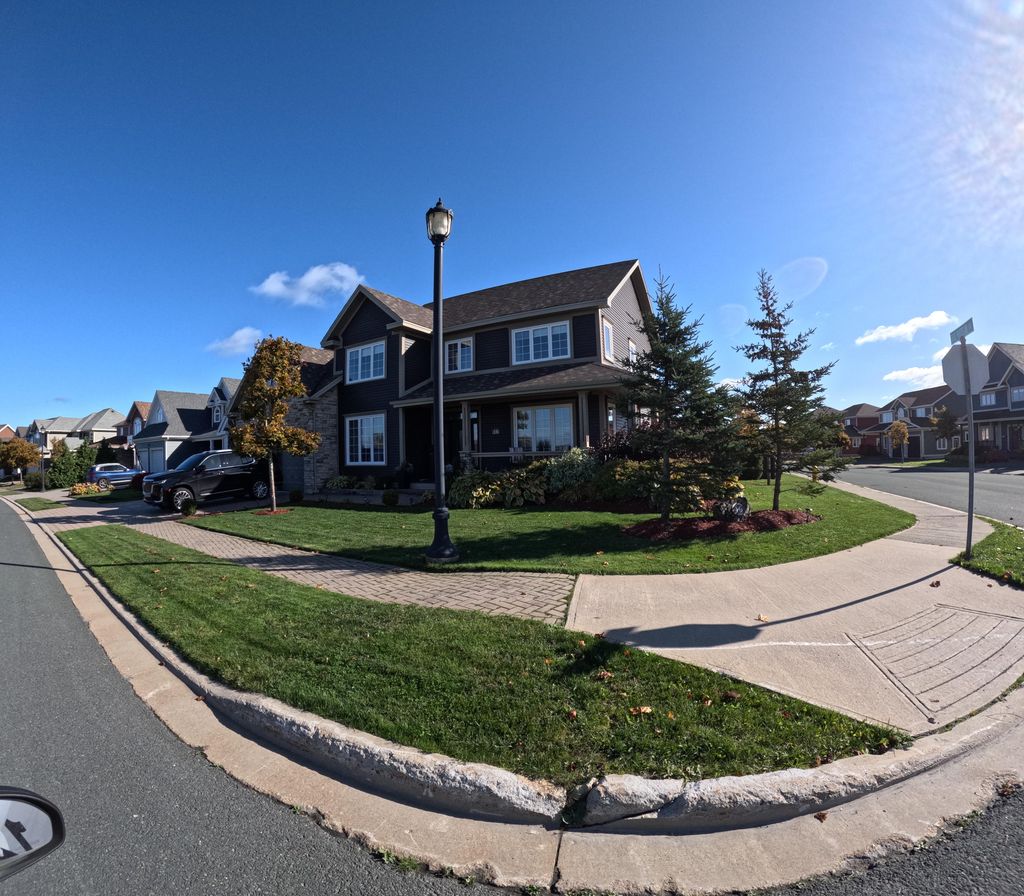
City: st_johns